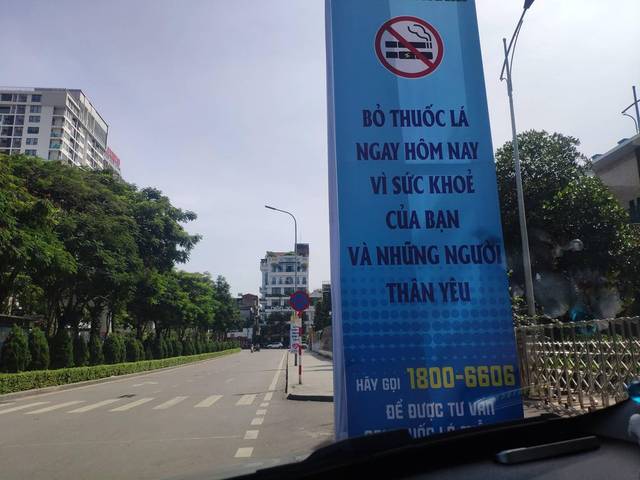
Region: Vietnam
Coordinates: 21.017, 105.824